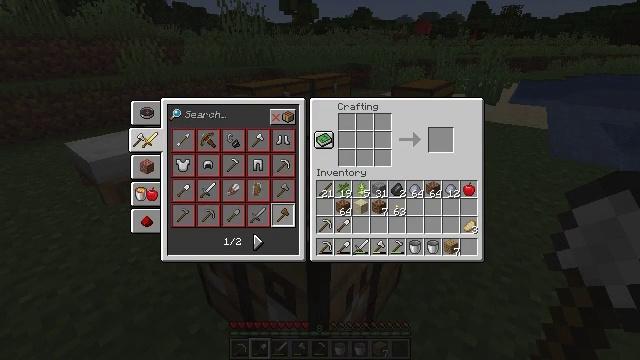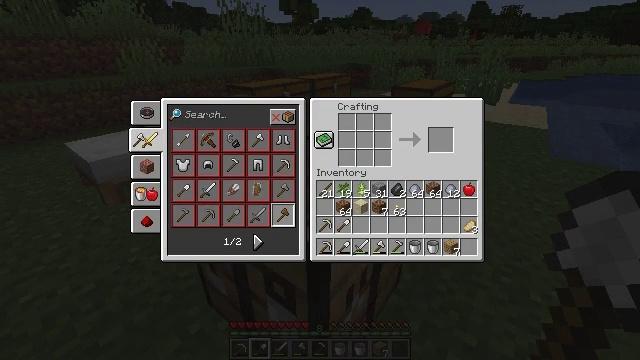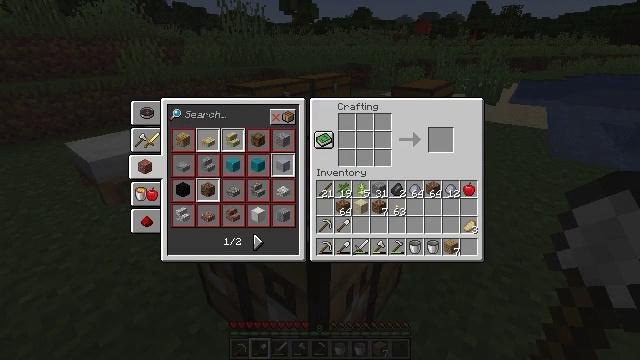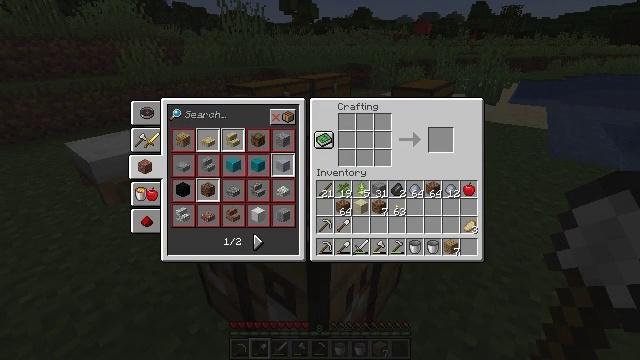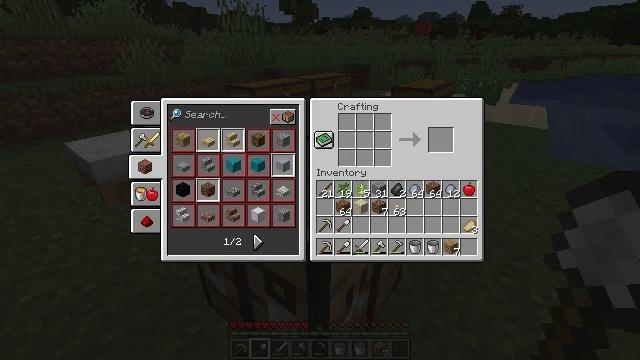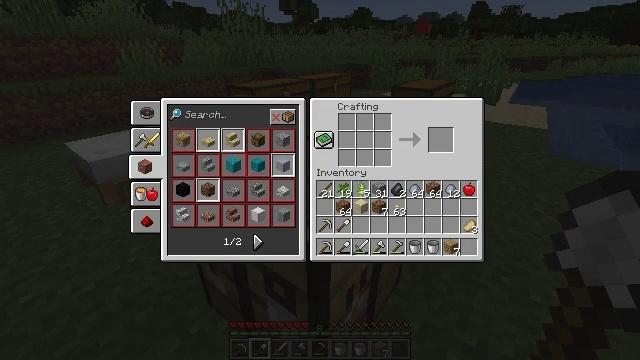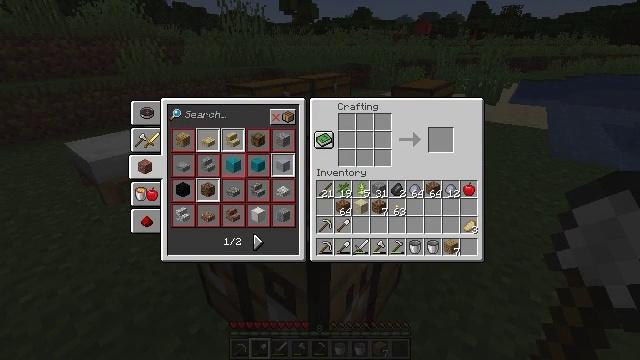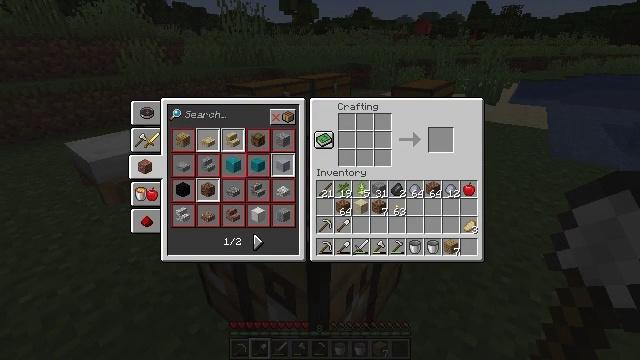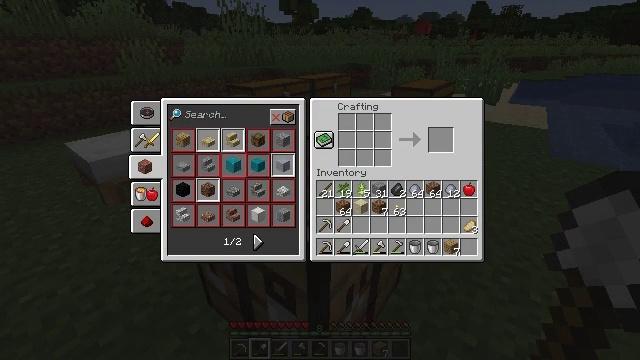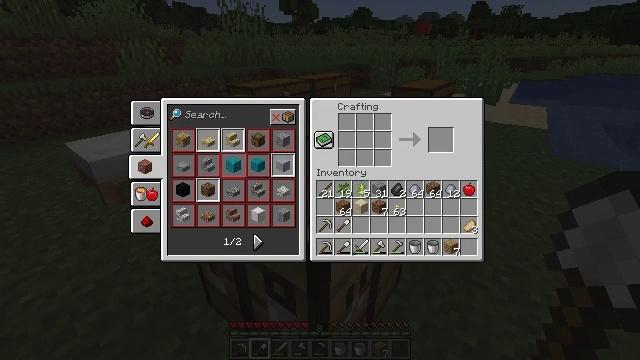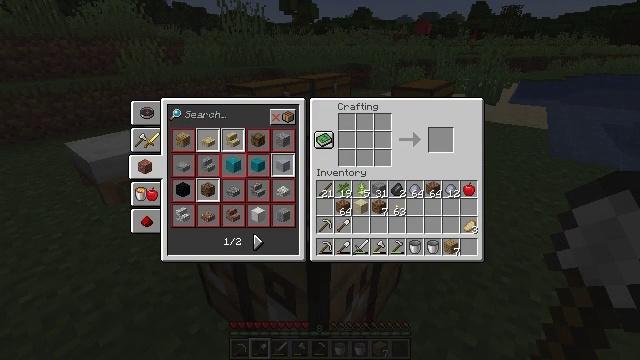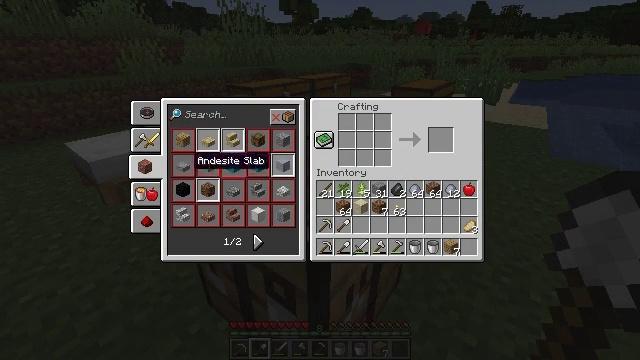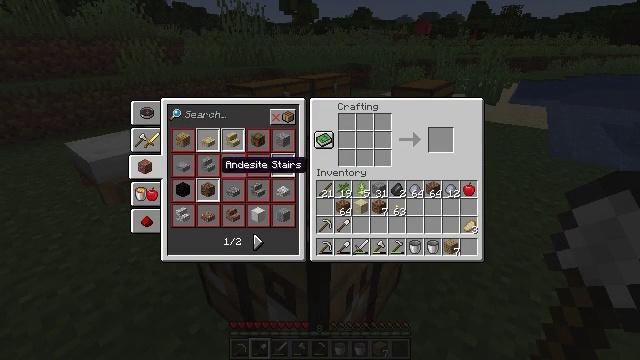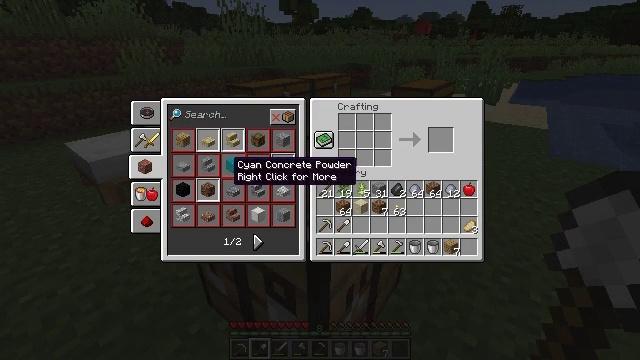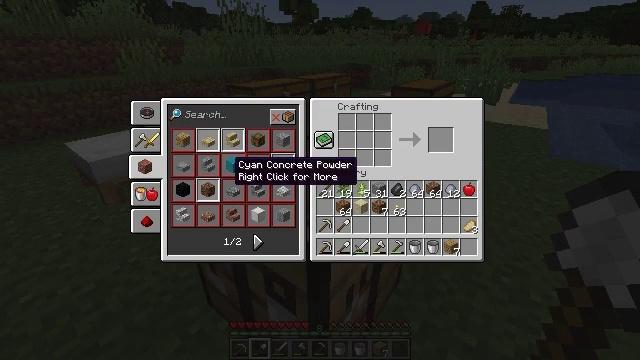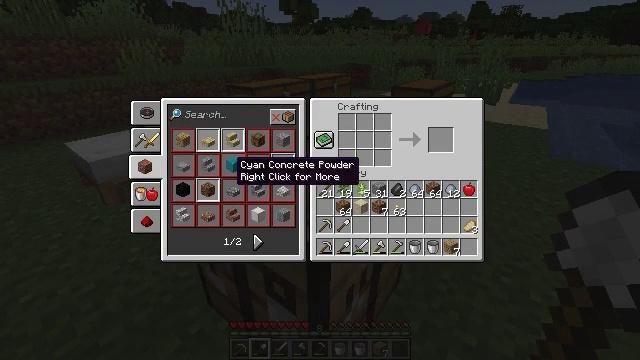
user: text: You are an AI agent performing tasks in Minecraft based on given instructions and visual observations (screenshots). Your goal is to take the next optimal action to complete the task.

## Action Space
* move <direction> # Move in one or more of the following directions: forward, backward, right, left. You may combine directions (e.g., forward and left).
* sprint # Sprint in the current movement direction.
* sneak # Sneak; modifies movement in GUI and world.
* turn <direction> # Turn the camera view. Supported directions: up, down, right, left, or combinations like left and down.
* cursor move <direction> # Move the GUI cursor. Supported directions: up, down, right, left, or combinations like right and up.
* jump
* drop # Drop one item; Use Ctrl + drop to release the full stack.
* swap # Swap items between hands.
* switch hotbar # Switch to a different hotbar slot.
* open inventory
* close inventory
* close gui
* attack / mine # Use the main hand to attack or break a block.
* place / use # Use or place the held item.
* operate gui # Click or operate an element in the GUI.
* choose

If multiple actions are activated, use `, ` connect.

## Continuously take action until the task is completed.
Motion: motion action
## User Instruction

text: Use the crafting table to make a fletching table.
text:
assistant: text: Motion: no_op
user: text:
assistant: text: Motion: operate gui
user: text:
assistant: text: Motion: operate gui
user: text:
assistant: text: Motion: operate gui
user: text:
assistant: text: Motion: no_op
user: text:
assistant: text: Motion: no_op
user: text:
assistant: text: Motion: no_op
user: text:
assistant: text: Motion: no_op
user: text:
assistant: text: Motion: no_op
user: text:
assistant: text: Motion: cursor move right
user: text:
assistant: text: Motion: cursor move right
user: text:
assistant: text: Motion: cursor move right
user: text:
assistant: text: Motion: cursor move right
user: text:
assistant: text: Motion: no_op
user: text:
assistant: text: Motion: no_op
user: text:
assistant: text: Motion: no_op
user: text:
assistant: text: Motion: no_op
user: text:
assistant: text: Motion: operate gui
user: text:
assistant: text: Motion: operate gui
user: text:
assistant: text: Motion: operate gui
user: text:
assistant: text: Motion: operate gui
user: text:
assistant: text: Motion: no_op
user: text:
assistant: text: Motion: no_op
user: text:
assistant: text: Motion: no_op
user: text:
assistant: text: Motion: no_op
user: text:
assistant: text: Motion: no_op
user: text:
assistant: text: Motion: no_op
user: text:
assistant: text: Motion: no_op
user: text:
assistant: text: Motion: no_op
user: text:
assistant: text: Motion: no_op